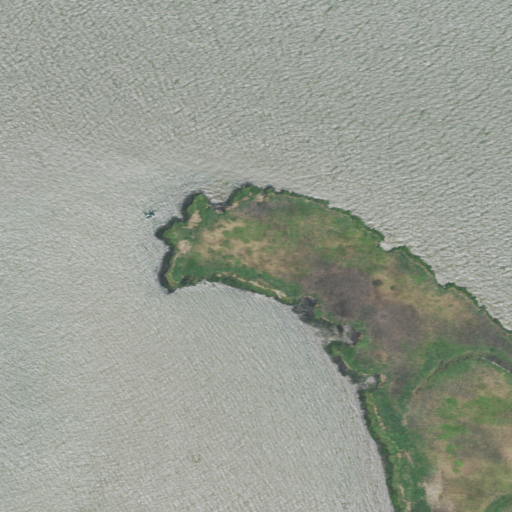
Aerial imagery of cape in California named Point San Joaquin containing open water and herbaceous wetlands